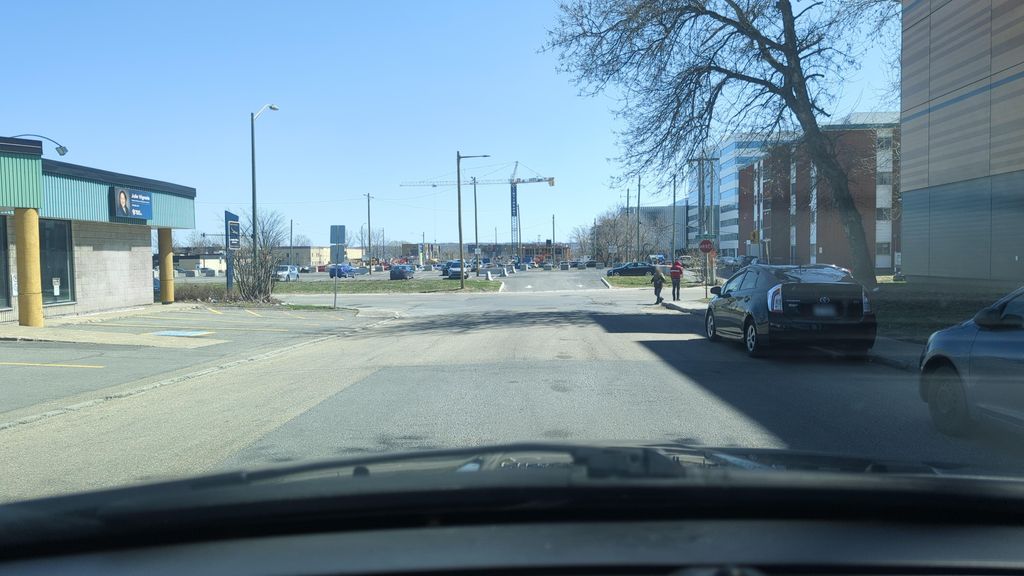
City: quebec_city